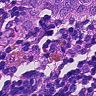
Metastatic tissue present: yes